Field crop: tomato
Growth stage: 1
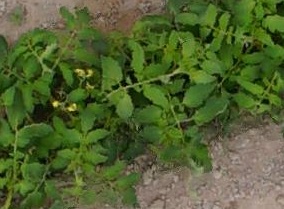
Species: tomato